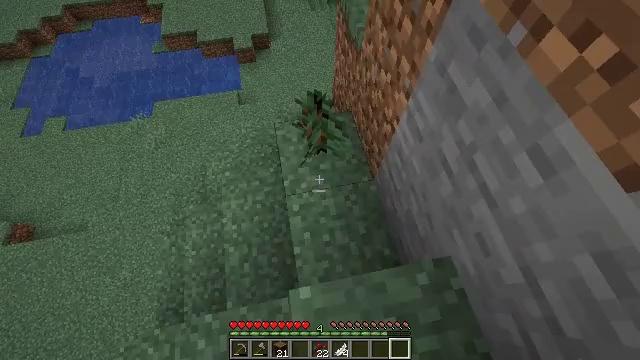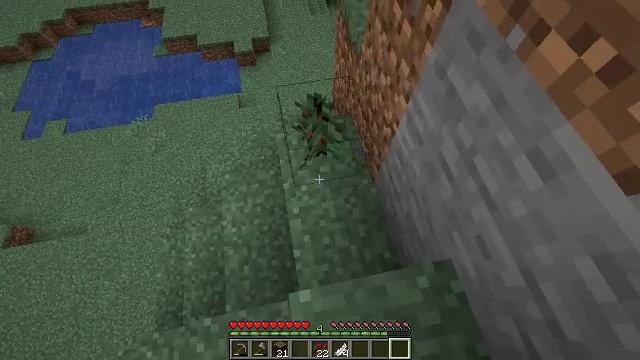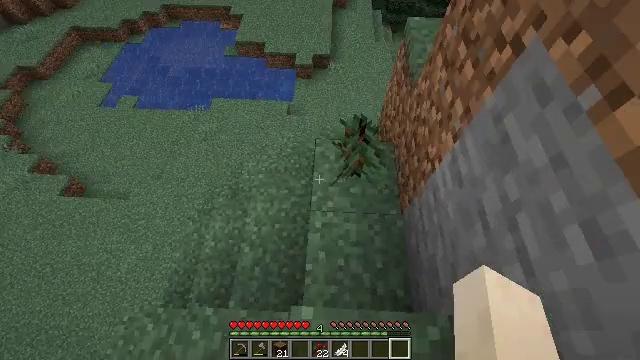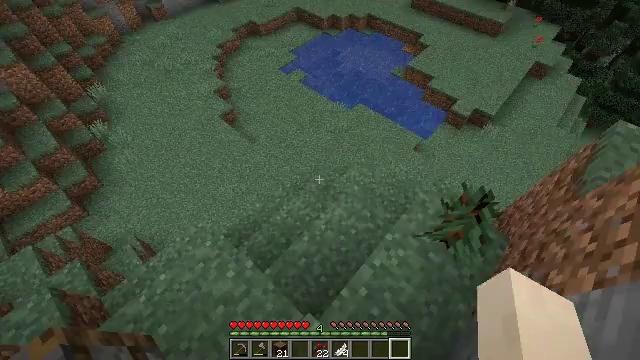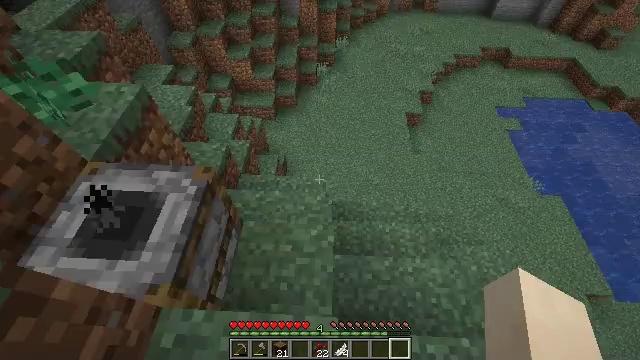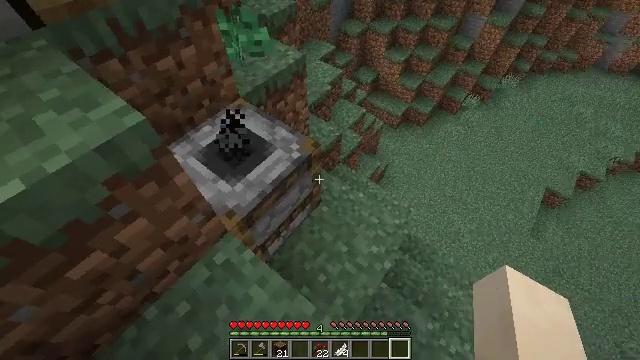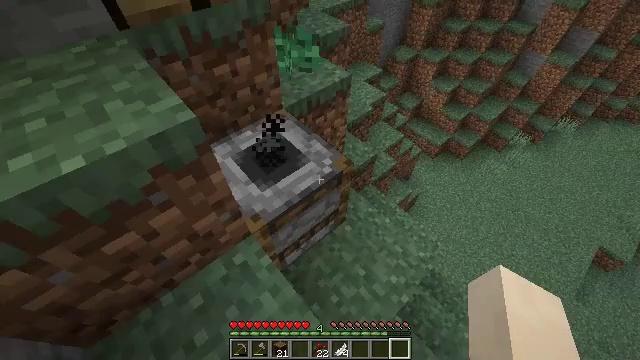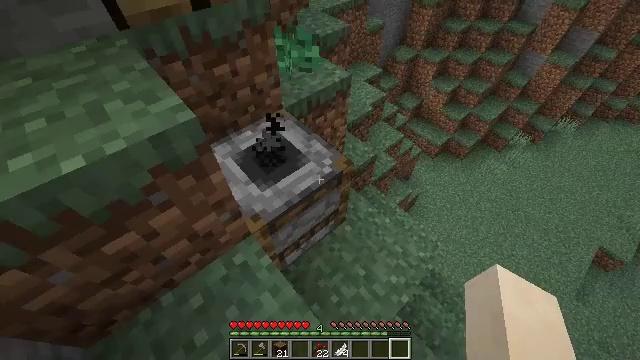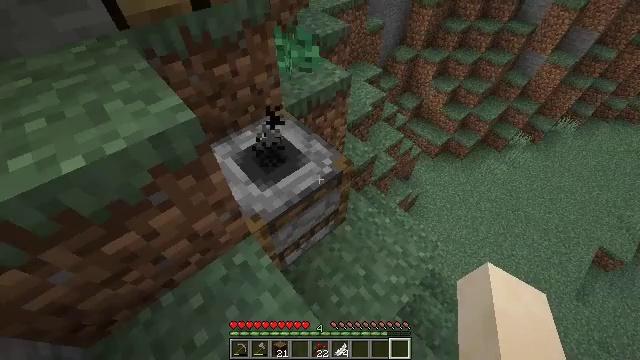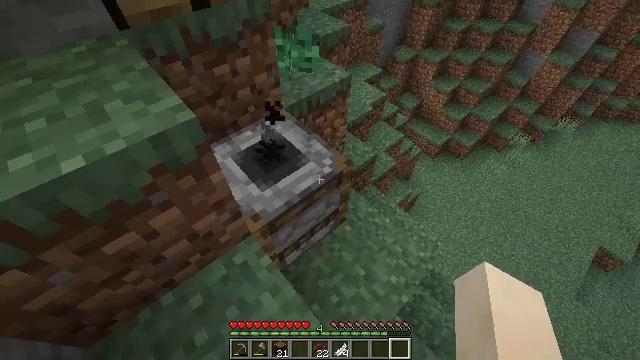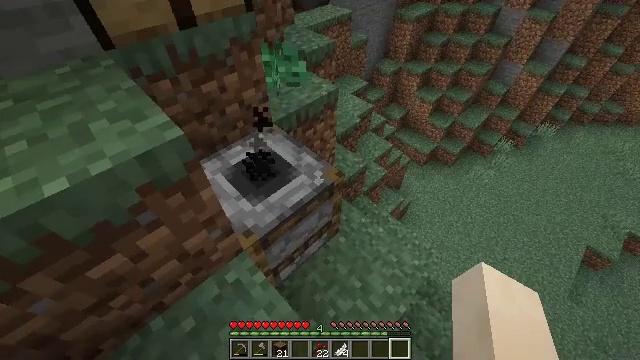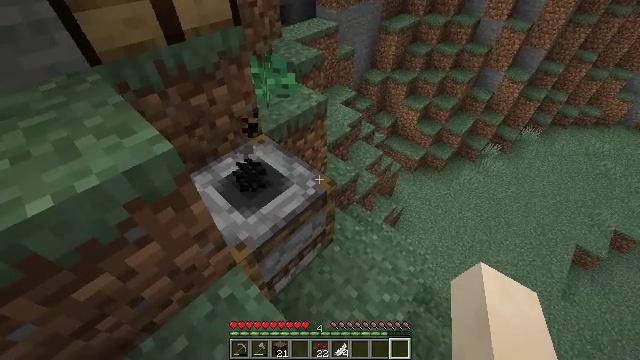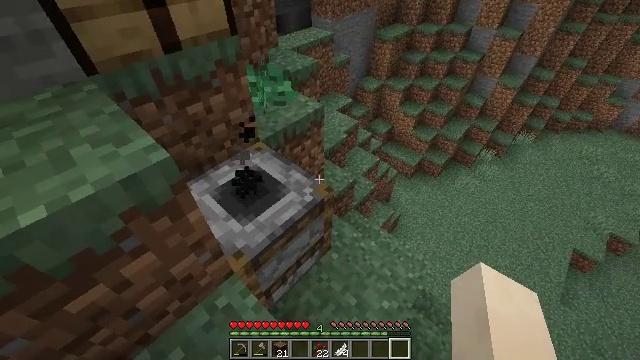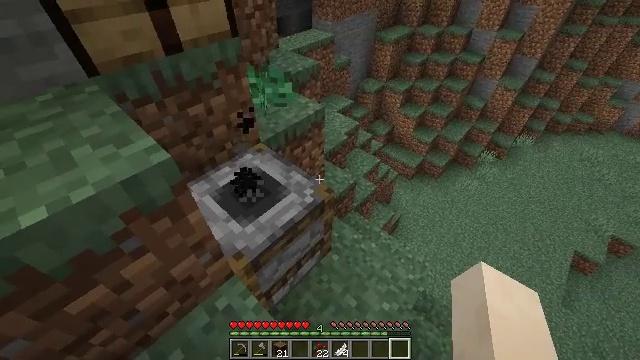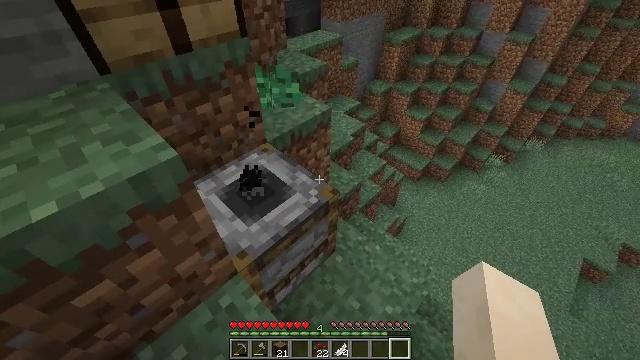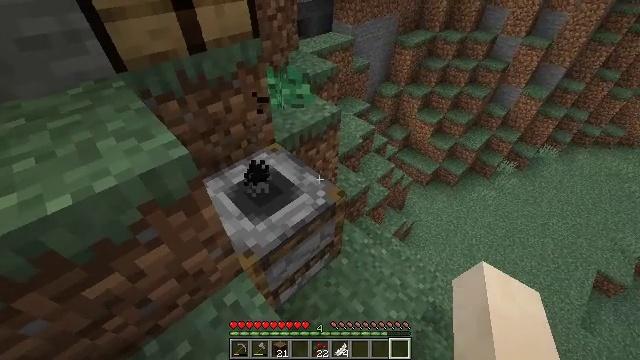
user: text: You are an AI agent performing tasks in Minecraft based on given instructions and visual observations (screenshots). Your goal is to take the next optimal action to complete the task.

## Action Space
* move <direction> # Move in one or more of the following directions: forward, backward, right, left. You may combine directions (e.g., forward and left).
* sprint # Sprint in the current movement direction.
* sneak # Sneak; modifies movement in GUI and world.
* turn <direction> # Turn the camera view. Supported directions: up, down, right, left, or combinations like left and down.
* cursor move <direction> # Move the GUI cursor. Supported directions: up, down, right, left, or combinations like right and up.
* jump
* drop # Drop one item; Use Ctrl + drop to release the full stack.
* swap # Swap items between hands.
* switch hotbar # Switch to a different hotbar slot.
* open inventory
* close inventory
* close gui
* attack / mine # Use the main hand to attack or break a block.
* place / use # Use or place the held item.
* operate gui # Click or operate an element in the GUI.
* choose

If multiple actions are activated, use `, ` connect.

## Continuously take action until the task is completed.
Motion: motion action
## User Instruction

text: craft item air
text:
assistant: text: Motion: no_op
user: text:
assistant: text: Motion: turn left and up
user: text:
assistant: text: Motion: turn left and up
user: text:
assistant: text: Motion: turn left
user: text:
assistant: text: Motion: turn left
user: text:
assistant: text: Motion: turn left and up
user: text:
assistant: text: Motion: no_op
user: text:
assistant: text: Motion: no_op
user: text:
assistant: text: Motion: no_op
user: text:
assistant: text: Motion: turn right and up
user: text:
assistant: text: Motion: turn right and up
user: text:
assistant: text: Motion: turn up
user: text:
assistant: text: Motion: no_op
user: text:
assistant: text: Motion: turn left
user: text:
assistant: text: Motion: turn left
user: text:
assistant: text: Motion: turn left
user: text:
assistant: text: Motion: turn left
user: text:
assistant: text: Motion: no_op
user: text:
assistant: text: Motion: no_op
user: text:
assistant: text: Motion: use / place
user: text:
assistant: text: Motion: use / place
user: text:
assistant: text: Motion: use / place
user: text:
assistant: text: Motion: no_op
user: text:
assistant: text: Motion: no_op
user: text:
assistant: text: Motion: open gui
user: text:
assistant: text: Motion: no_op
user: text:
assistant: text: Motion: no_op
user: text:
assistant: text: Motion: no_op
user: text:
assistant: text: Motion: no_op
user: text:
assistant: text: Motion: no_op